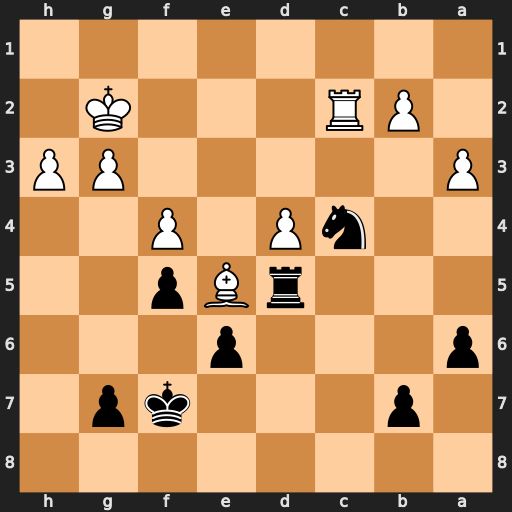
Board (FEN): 8/1p3kp1/p3p3/3rBp2/2nP1P2/P5PP/1PR3K1/8
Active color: b
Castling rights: -
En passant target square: -
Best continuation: Ne3+ Kf2 Nxc2